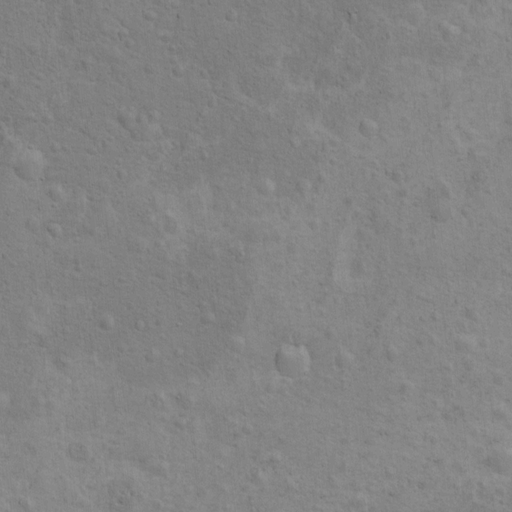
Classes present: Background